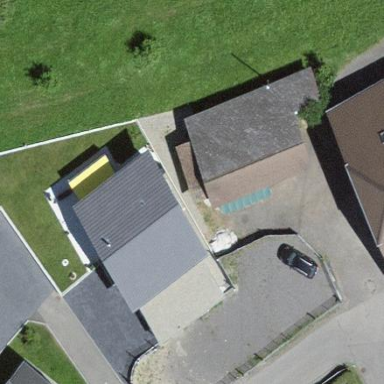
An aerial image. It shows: Rural barn.